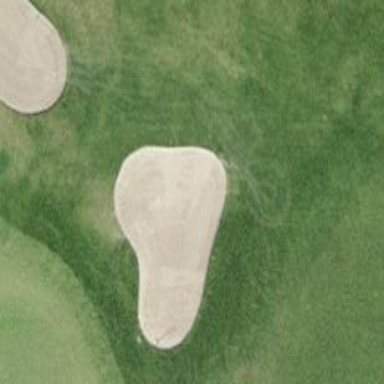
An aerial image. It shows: Golf bunker filled with natural sand.